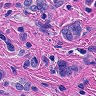
Metastatic tissue present: yes